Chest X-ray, PA view. Patient: 55 years old, sex F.
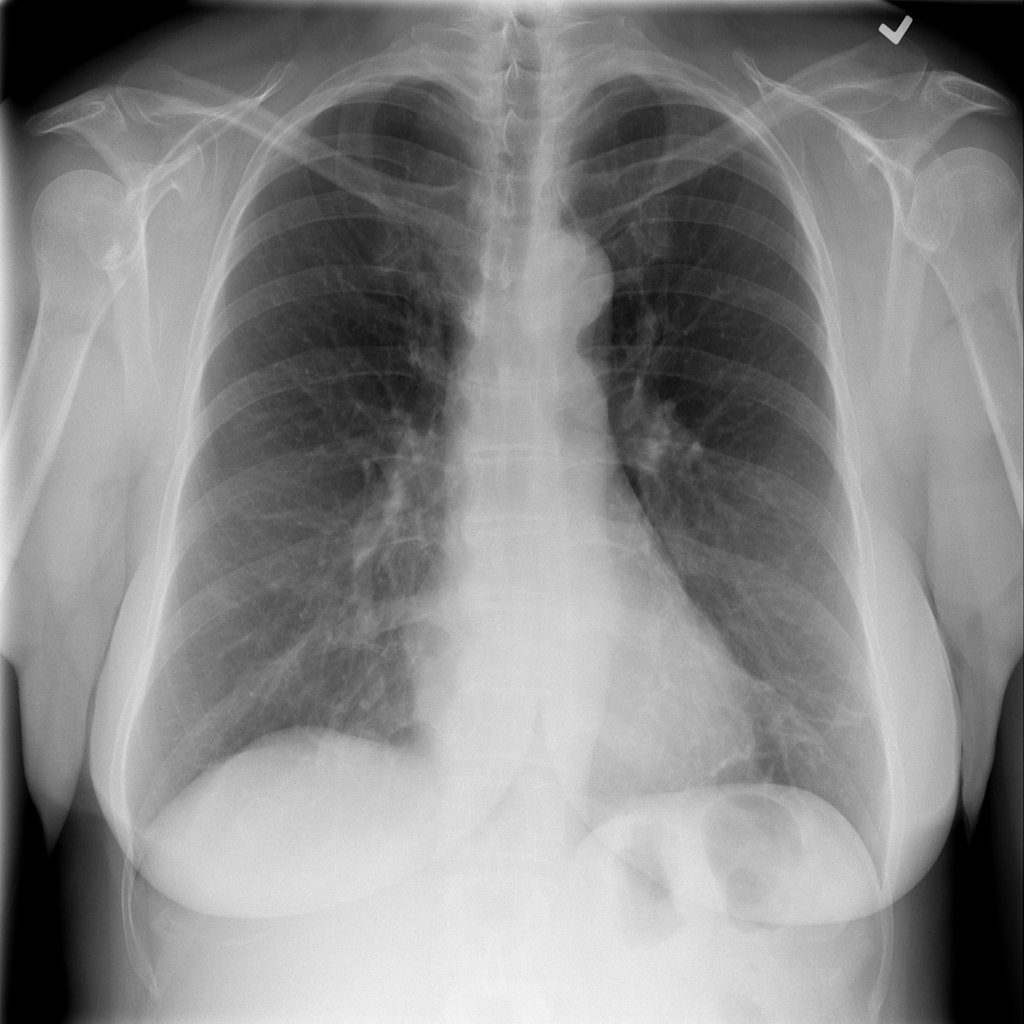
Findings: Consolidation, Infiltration